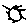
Label: sun